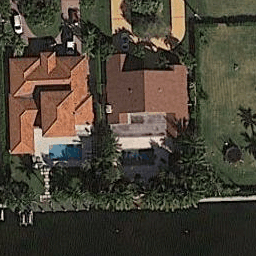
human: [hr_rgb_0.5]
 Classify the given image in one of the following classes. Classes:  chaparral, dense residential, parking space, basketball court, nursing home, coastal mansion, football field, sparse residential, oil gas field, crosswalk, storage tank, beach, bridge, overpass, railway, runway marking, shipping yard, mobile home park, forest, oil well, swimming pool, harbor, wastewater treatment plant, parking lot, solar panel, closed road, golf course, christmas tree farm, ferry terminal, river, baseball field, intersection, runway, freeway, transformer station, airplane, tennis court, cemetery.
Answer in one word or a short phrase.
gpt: coastal mansion